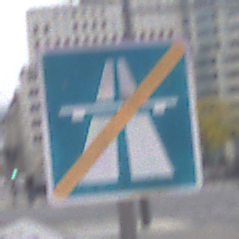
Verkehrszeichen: EndeAutbahn
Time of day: MorningAfternoon
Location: Outdoor (Urban)
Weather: Overcast
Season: NotSpecified
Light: Natural